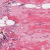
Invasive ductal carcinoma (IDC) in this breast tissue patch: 0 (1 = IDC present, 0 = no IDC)